Field crop: maize
Growth stage: 2
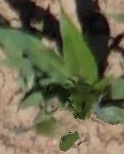
Species: maize